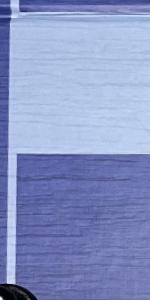
Label: Empty